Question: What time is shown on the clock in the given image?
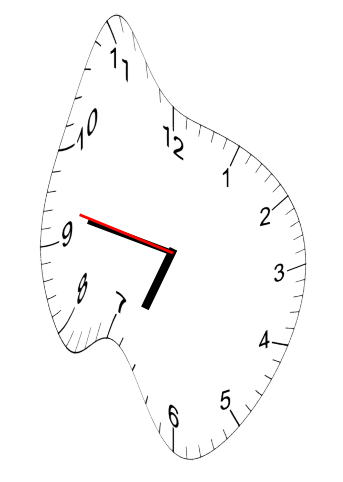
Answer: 06:46:47